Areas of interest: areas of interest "Parking Lot"
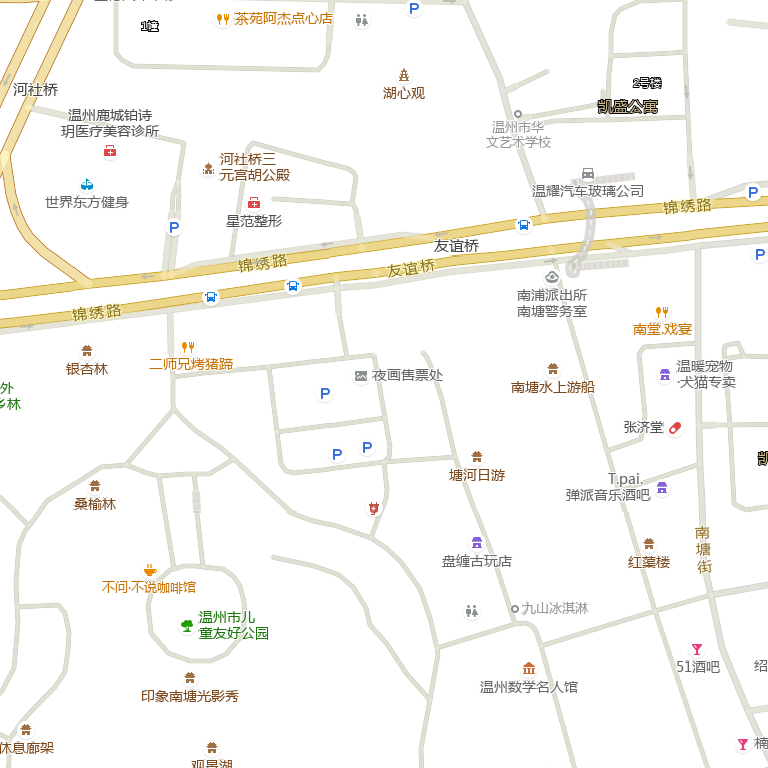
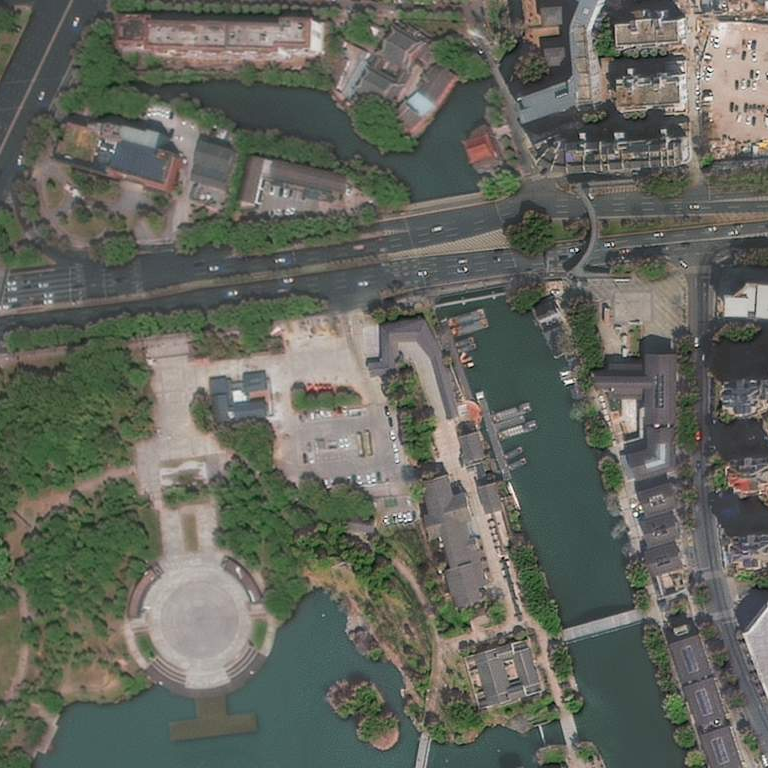